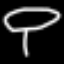
Label: mushroom